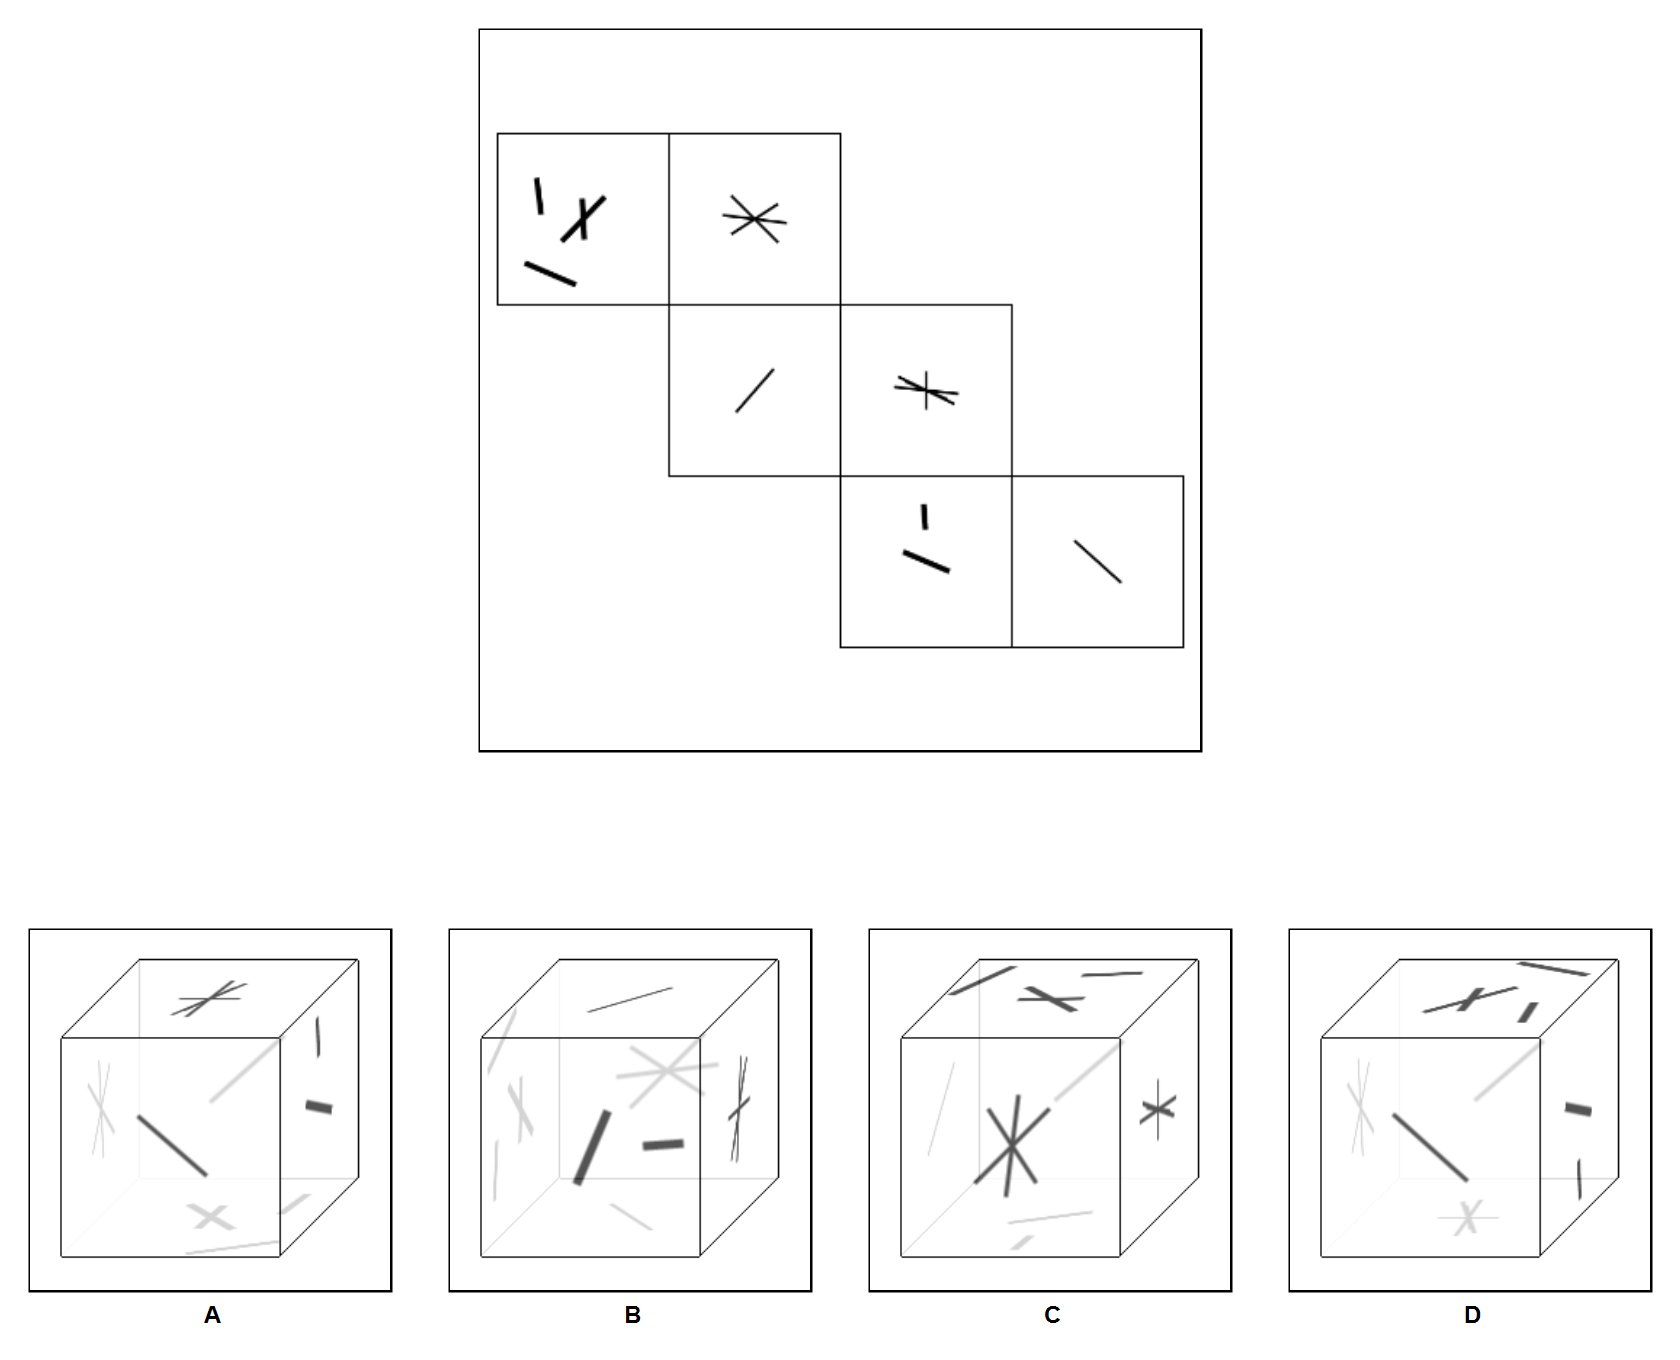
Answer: C